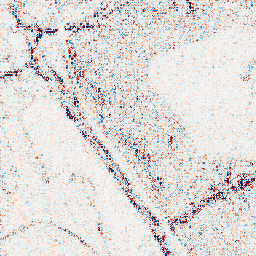
Category: wavelet
Decomposition family: wavelet_dwt
Decomposition parameters: wavelet: db4
level: 1
Upsampling method: sinc_blackman
Upsampling parameters: scale: 4
kernel_size: 16
Upsampling scale: 4